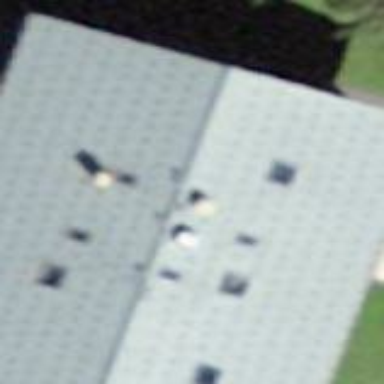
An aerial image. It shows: Gabled building with roof oriented along its structure.